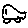
Label: car